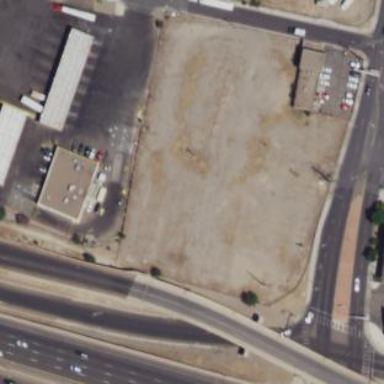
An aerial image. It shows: Building that serves as storage rental shop.